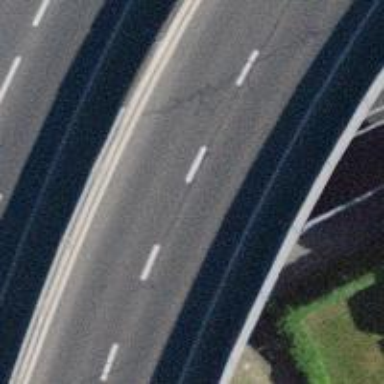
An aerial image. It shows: Primary highway passing through tunnel with trolley wires. The road surface is asphalt.